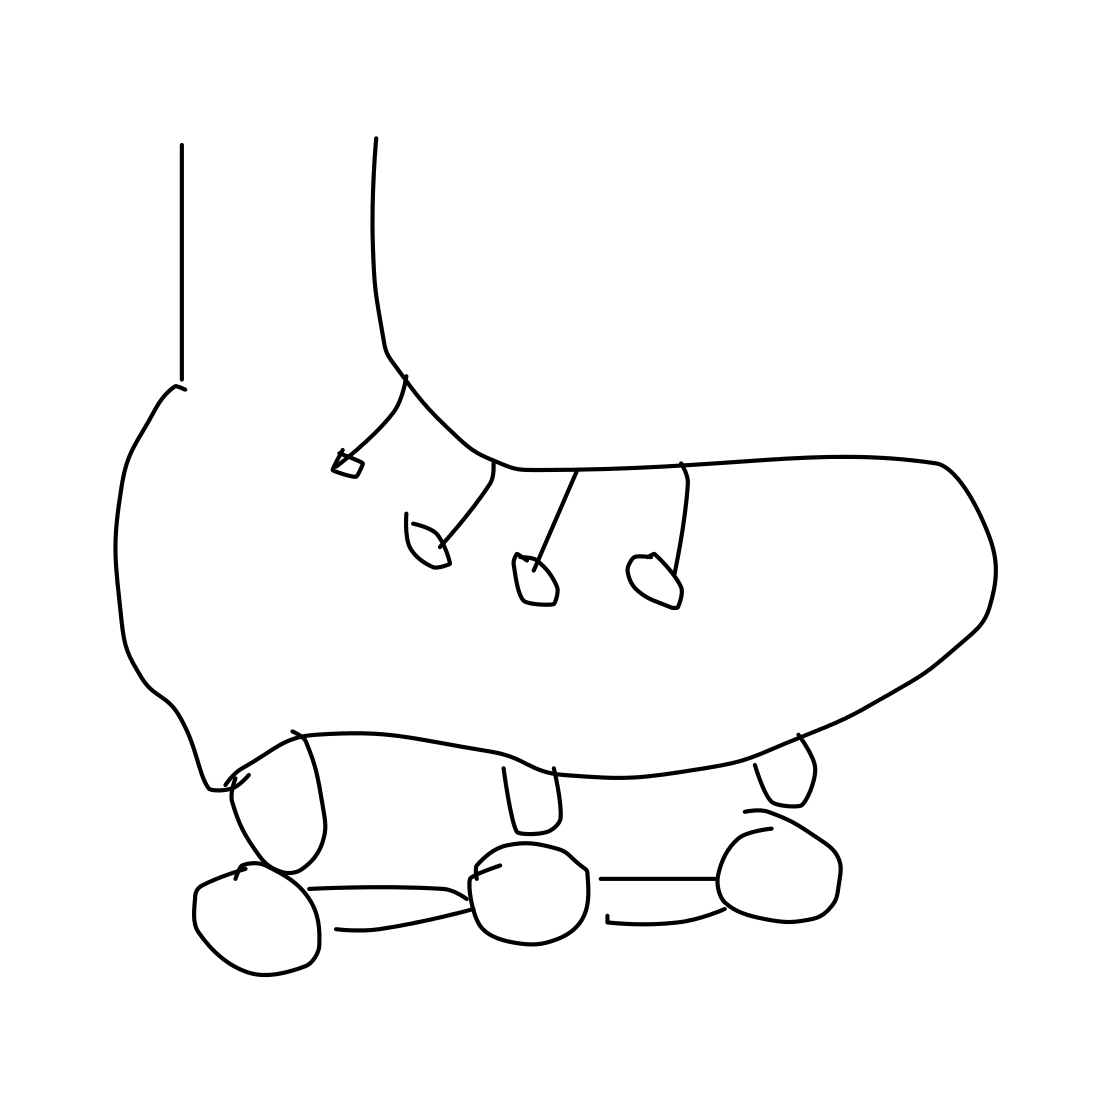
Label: rollerblades